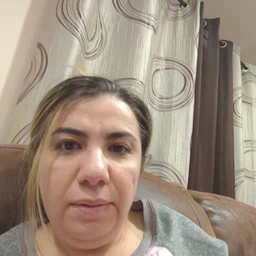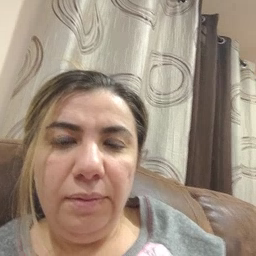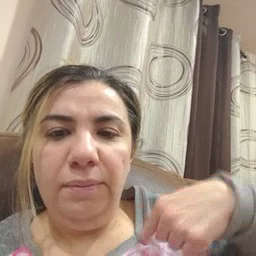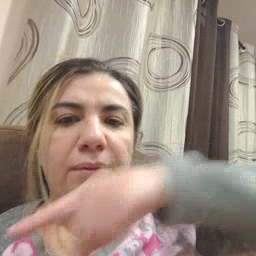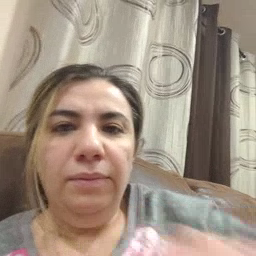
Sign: weus